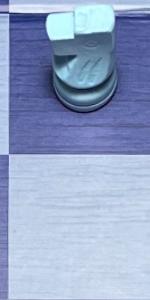
Label: Empty